Interaction volume radius: 5 \u00c5
Interaction volume height: 10 \u00c5
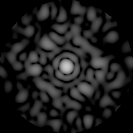
Disorder parameter: 0.7724